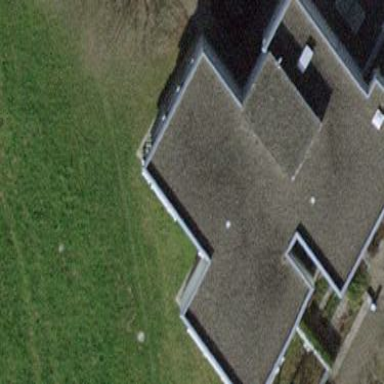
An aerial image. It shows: School building.